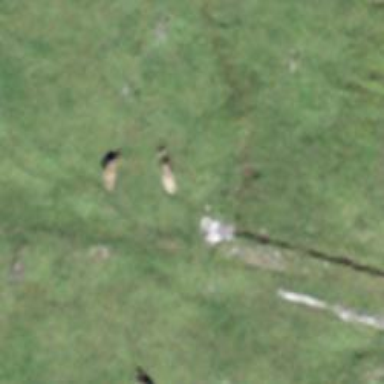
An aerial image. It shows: Grass path.